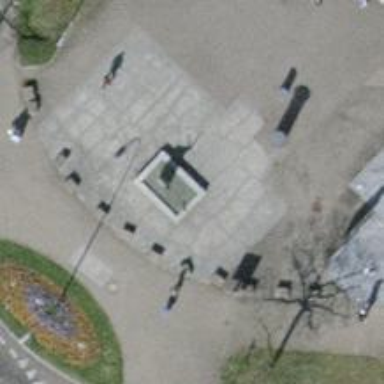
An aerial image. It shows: Fountain that is also water well.